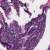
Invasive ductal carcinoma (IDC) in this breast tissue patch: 0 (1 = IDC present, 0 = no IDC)